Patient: sex M, age 45
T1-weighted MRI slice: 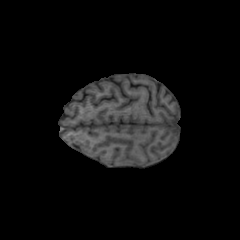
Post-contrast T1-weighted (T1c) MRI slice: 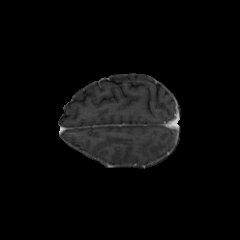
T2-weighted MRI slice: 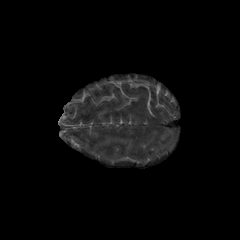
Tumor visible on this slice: no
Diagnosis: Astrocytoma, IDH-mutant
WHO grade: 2